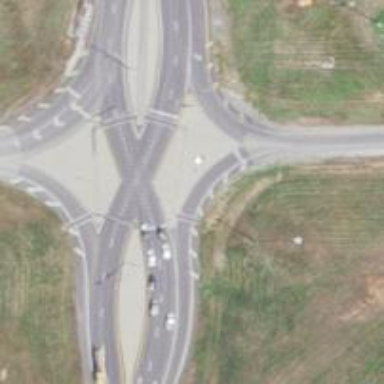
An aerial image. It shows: Motorway link at diverging diamond interchange (DDI) junction.